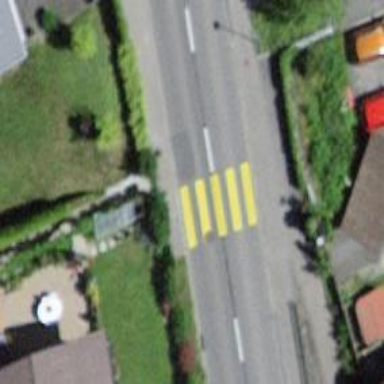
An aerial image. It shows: Uncontrolled road crossing.